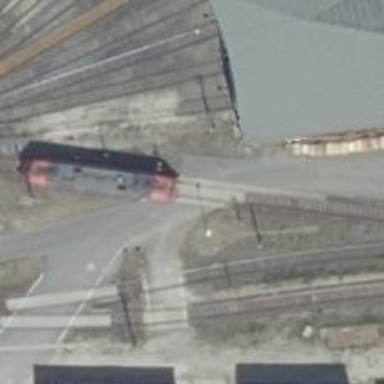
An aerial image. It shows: Railway level crossing.